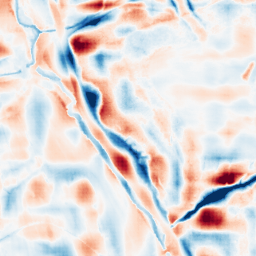
Category: wavelet
Decomposition family: wavelet_dwt
Decomposition parameters: wavelet: coif2
level: 5
Upsampling method: sinc_blackman
Upsampling parameters: scale: 8
kernel_size: 16
Upsampling scale: 8